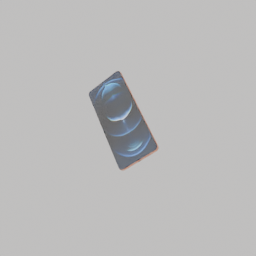
Label: electronics